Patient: sex F, age 19
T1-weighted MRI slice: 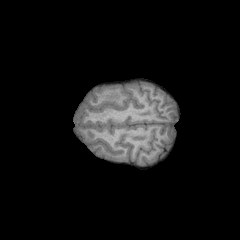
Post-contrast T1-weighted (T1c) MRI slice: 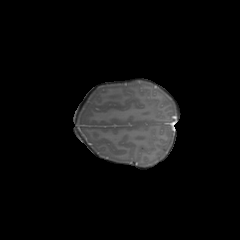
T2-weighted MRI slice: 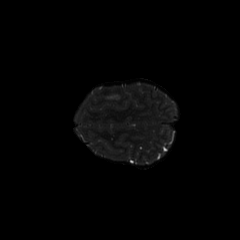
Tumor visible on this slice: yes
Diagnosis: Astrocytoma, IDH-mutant
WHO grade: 4